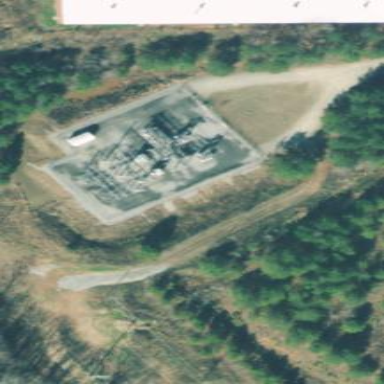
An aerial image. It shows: There is distribution substation enclosed by fence.